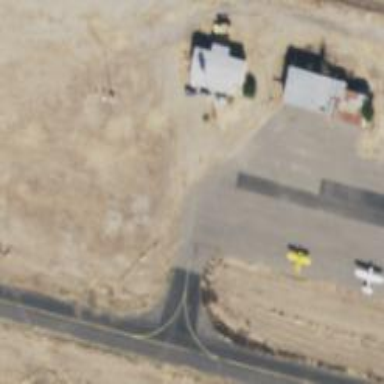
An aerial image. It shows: Asphalt taxiway in the airport.